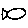
Label: fish